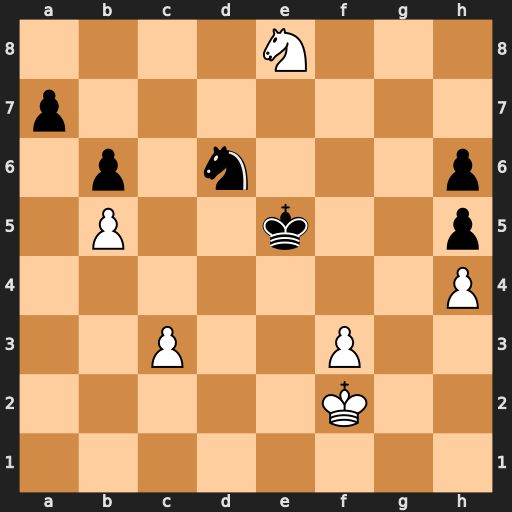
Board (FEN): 4N3/p7/1p1n3p/1P2k2p/7P/2P2P2/5K2/8
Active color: w
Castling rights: -
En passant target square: -
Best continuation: f4+ Ke6 Nxd6